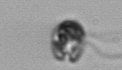
Label: flagellate_morphotype1